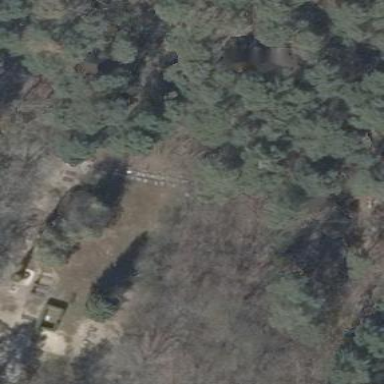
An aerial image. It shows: Cemetery.